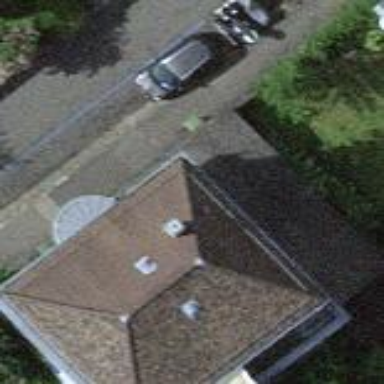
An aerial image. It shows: Building with hipped roof made of brown roof tiles.